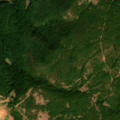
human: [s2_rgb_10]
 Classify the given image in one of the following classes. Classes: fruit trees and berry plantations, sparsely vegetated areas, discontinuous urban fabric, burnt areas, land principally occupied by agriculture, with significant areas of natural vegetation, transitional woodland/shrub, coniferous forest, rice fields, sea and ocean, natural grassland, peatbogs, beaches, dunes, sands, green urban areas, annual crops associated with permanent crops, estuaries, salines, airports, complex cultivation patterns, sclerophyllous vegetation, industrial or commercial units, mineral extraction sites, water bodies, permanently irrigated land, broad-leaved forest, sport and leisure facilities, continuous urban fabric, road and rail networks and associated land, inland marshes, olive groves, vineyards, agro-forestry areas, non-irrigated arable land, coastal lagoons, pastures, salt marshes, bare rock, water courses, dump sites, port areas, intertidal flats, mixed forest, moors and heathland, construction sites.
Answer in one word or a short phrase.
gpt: complex cultivation patterns, land principally occupied by agriculture, with significant areas of natural vegetation, broad-leaved forest, natural grassland, transitional woodland/shrub